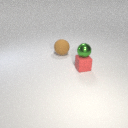
small red rubber cube below small green metal sphere